Current action and preconditions to check: trajectory_clear

Your task: For each precondition in the list above, predict whether it will hold at this action.

Consider the current scene as observed from the mobile robot's camera, and analyze the predicted future states of all dynamic agents (e.g., people, animals, vehicles, or any moving entities) within the NEXT SECOND.

IMPORTANT: Only answer "very likely" if you are absolutely certain—based on strong, clear evidence—that a dynamic agent will violate the precondition in the predicted future state. Do NOT answer "very likely" for unlikely, ambiguous, or low-probability risks.

Ask yourself for each precondition: Is there a high probability, with clear and convincing evidence, that the predicted future states of any dynamic agent will interfere with the predicted future state of the currently executing action within the NEXT SECOND, causing that precondition to fail?

Assess the risk level based on these predictions. Use "likely" or "very likely" if motions create a clear risk of interference.

Use "neutral" or "improbable" if agents are nearby but their predicted paths are clearly diverging or non-conflicting.

Failure Risk Categories: "very improbable", "improbable", "neutral", "likely", "very likely"

Answer Format: Output ONLY the probability_of_failure value from these categories: "very improbable", "improbable", "neutral", "likely", "very likely"

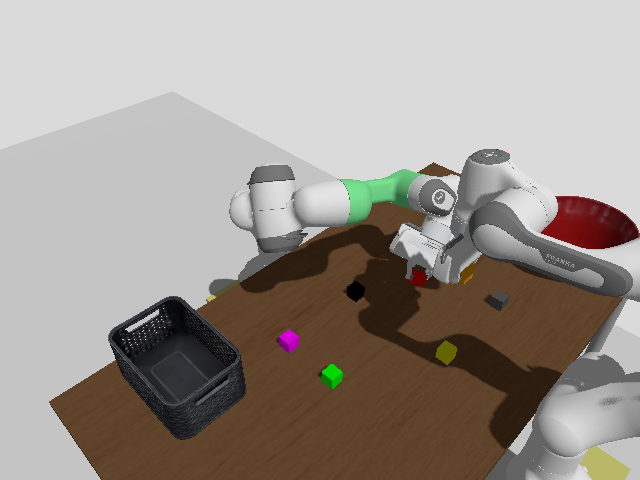

Answer: very improbable